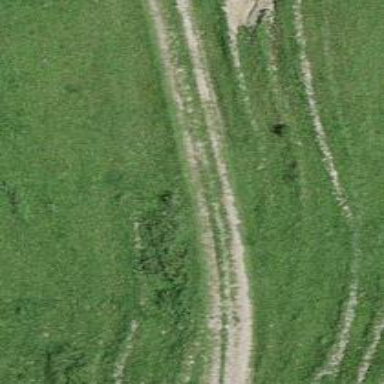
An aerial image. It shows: Grass track with grade5 track type.